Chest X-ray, PA view. Patient: 59 years old, sex M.
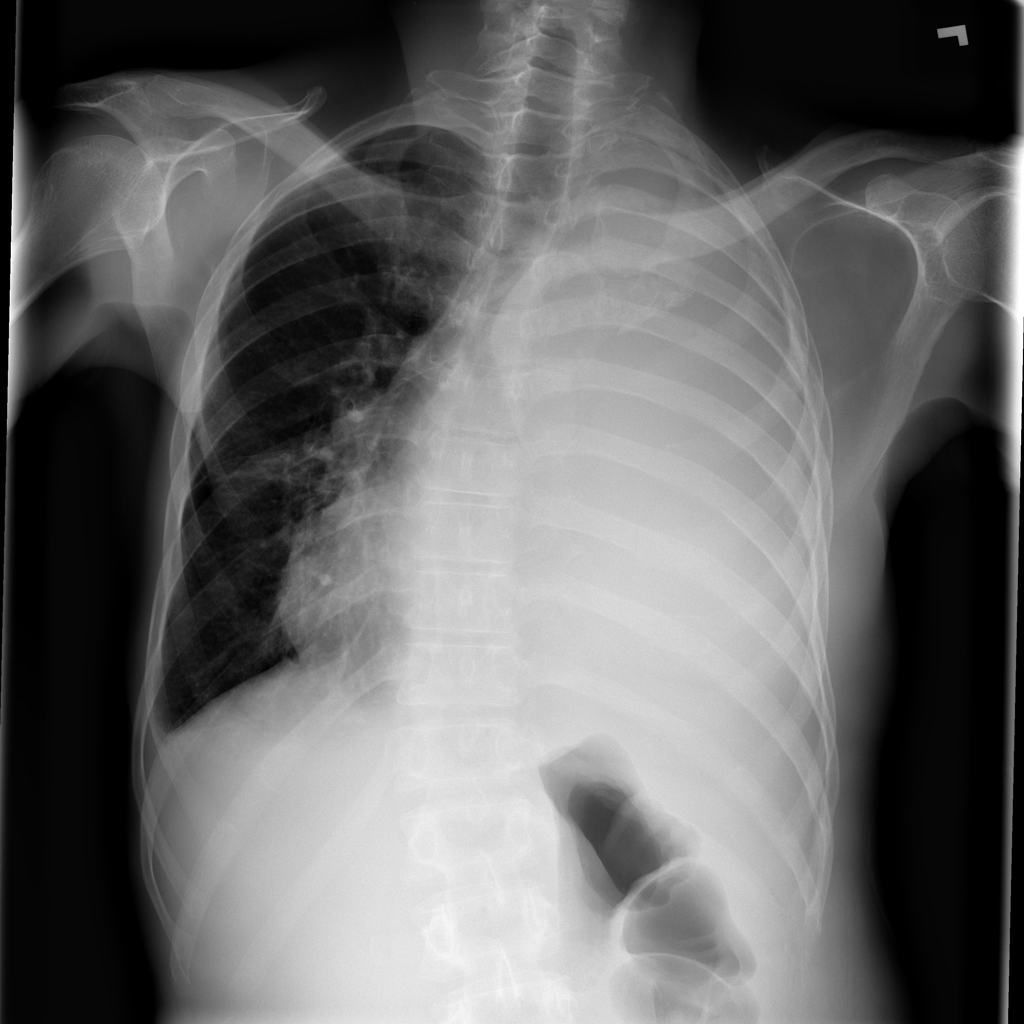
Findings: No Finding